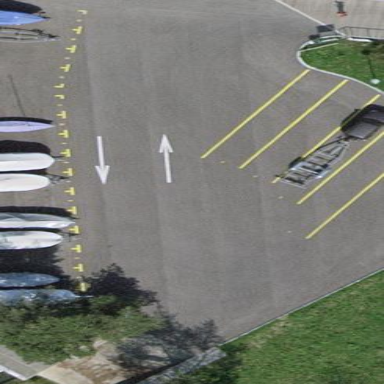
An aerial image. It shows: Asphalt surface leading to marina on the leisure land.